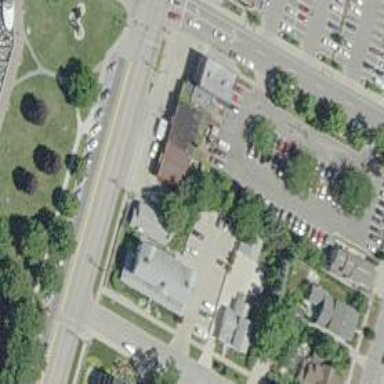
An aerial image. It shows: Retail area.